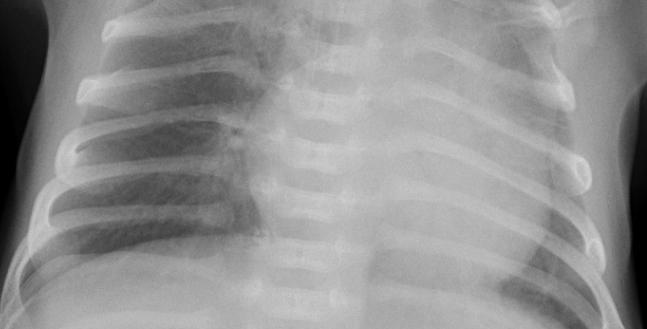
Diagnosis: PNEUMONIA